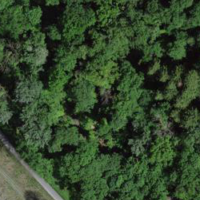
EUNIS habitat code: 41
Species observed at this site:
Salvia pratensis